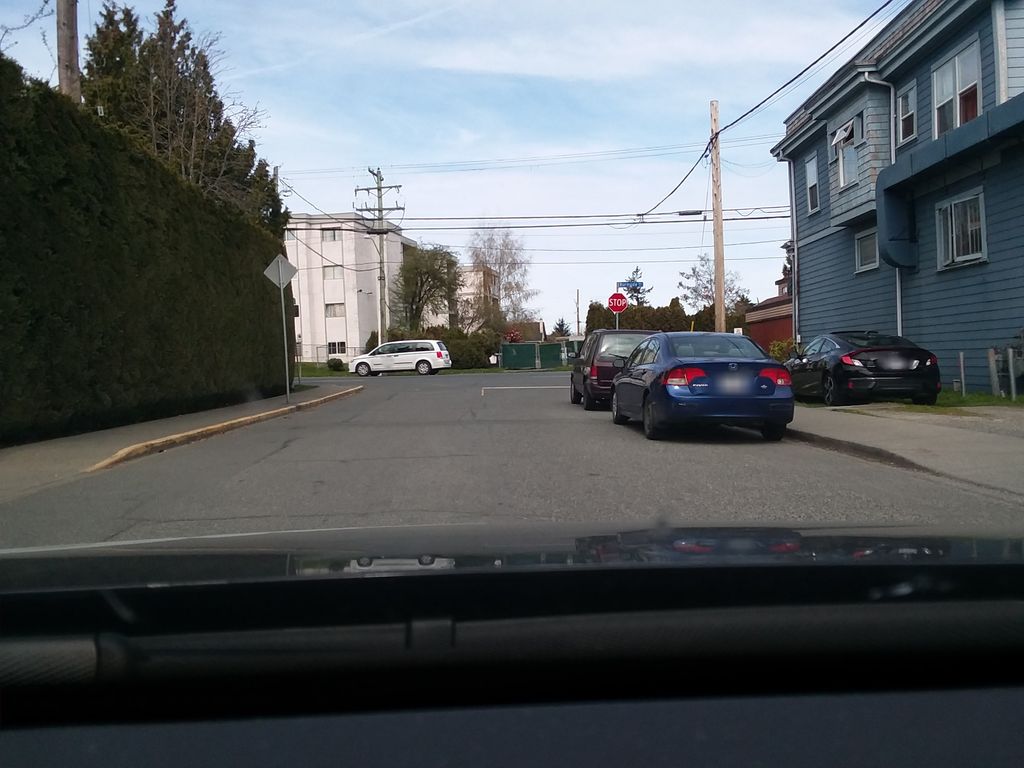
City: victoria